Field crop: maize
Growth stage: 2
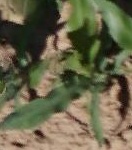
Species: maize